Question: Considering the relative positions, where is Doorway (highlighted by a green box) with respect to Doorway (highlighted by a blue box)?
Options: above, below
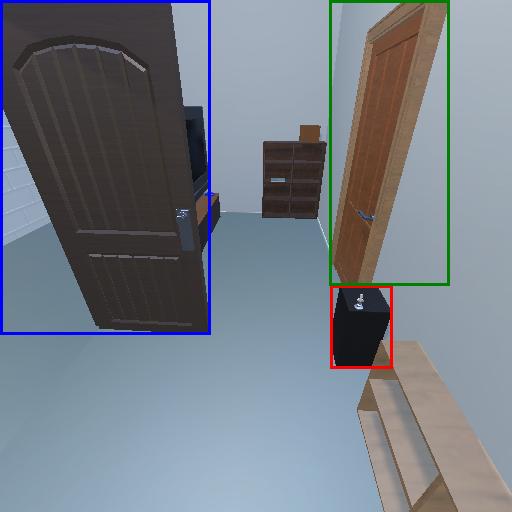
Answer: above